Interaction volume radius: 5 \u00c5
Interaction volume height: 15 \u00c5
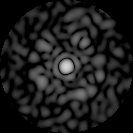
Disorder parameter: 0.8905